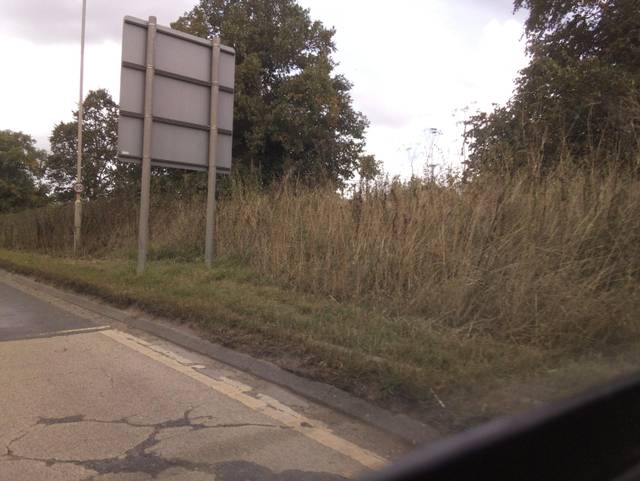
Region: United Kingdom
Coordinates: 54.035, -1.564